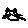
Label: cat